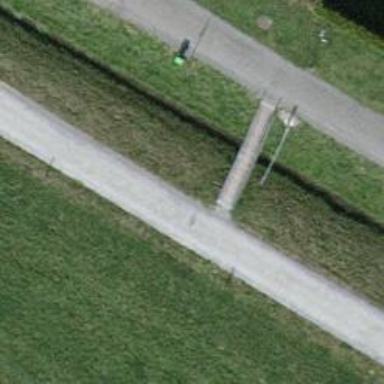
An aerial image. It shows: Footway bridge.